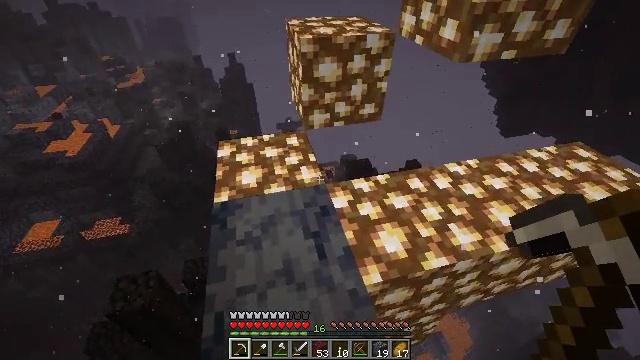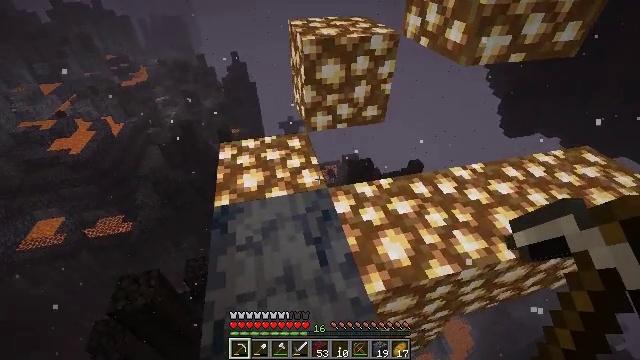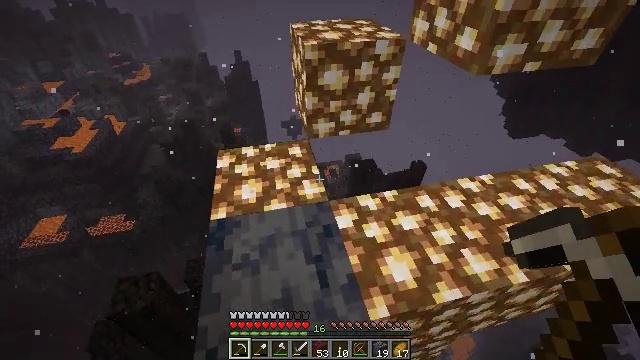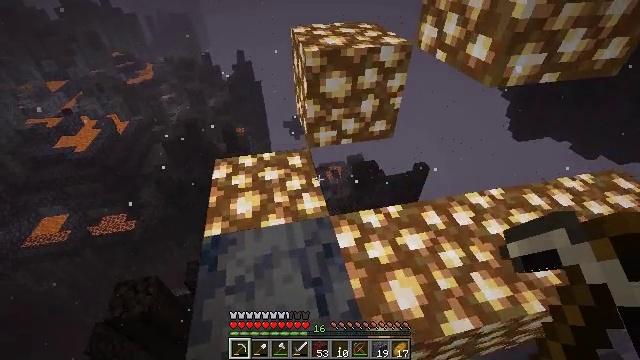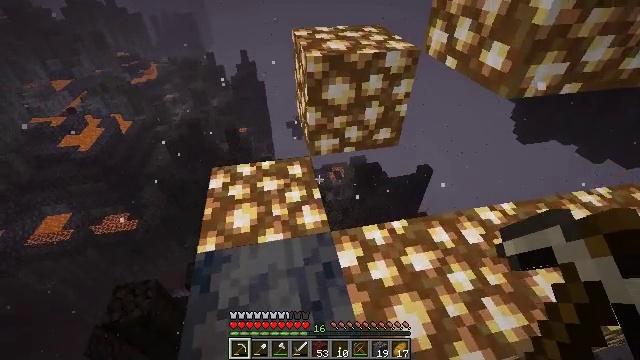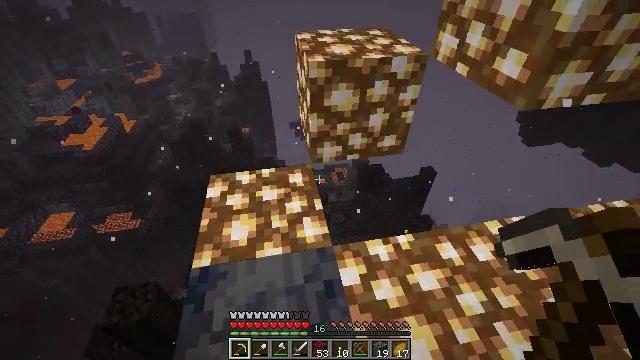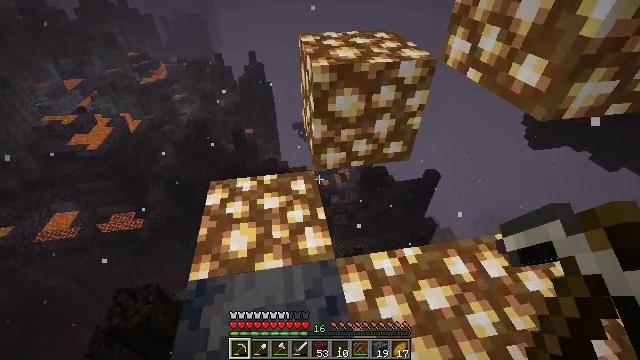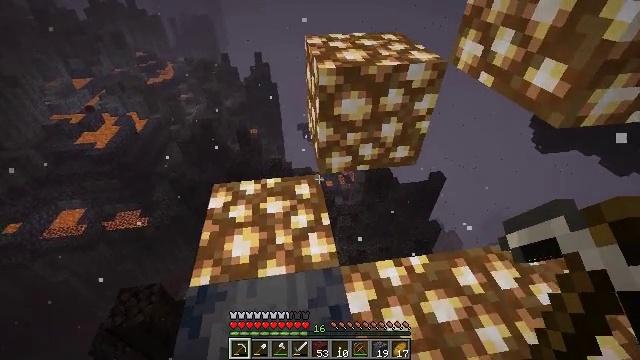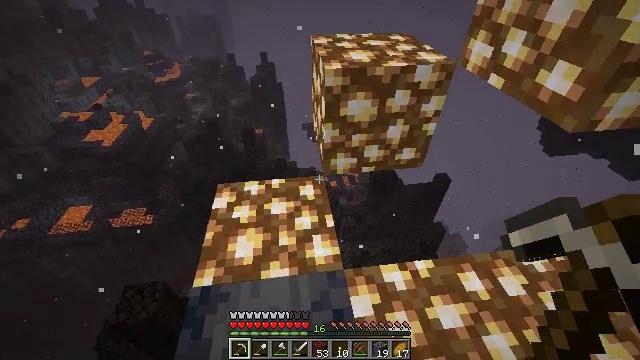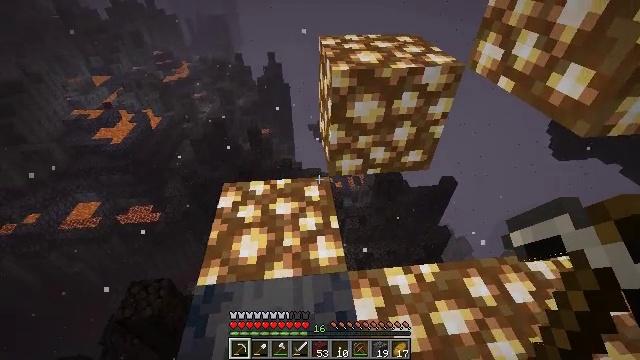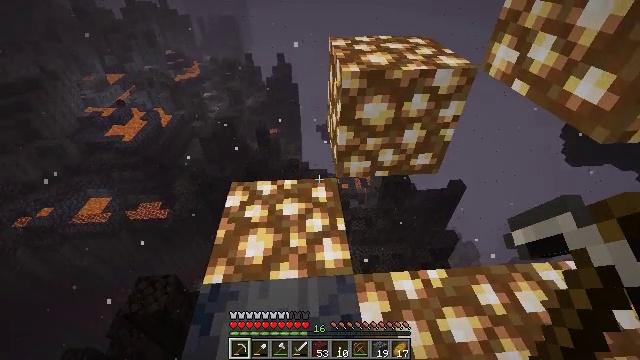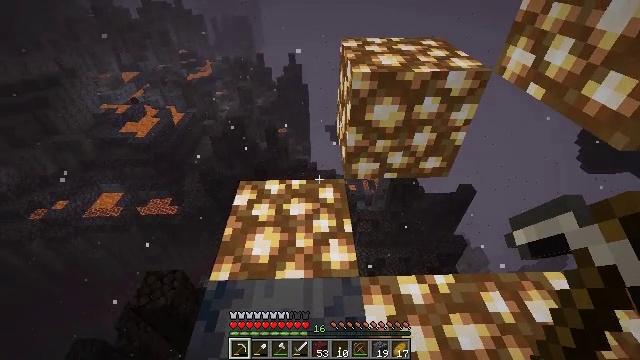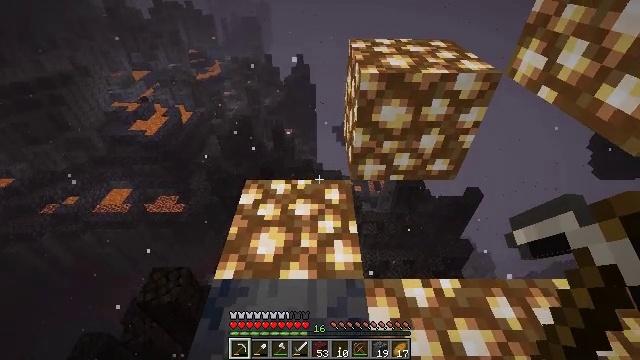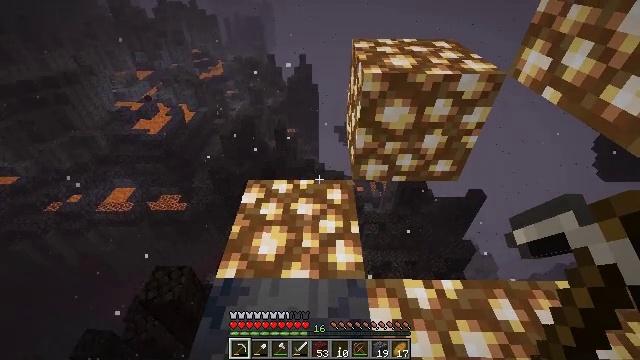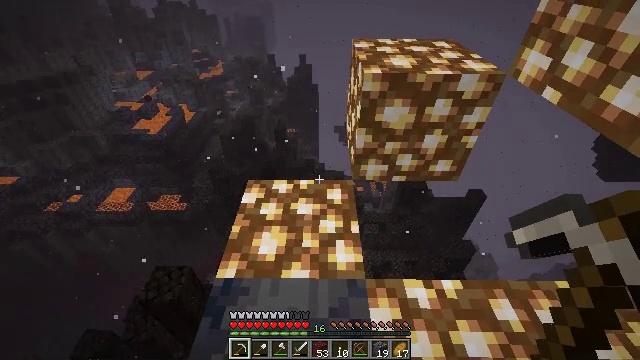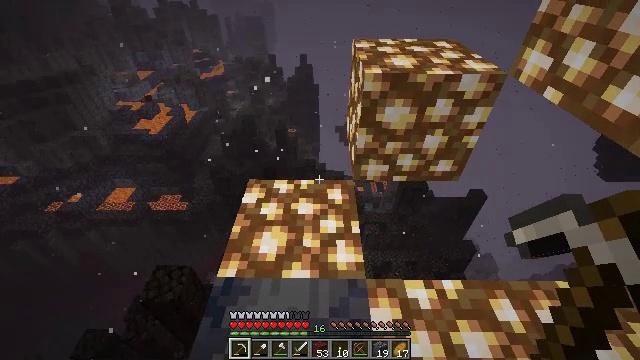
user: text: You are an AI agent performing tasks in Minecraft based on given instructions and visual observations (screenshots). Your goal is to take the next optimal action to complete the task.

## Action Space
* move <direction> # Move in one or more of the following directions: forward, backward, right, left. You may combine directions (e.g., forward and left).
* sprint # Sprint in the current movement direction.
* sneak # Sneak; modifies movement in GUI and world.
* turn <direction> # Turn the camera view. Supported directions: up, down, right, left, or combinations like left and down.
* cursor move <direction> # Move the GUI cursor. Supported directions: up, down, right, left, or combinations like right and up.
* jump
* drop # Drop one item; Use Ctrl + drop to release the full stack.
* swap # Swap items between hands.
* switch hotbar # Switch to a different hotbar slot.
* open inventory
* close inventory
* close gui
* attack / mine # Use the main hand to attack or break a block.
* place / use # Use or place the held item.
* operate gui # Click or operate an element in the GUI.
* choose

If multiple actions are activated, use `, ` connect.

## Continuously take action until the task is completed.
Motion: motion action
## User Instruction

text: Smash the glowstone with a tool.
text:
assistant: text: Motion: move forward
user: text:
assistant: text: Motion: move forward
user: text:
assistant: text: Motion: move forward
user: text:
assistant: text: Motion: move forward
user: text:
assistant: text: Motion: no_op
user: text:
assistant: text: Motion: no_op
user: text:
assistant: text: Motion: turn left
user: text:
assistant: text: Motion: turn left
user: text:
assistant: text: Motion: turn left
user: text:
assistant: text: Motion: turn left
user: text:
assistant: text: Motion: turn left
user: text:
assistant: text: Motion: turn left
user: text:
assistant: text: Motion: no_op
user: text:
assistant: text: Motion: no_op
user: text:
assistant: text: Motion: no_op
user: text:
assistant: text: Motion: no_op
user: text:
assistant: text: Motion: no_op
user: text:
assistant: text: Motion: no_op
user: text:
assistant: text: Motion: no_op
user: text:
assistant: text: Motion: no_op
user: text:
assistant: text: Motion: no_op
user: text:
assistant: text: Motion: no_op
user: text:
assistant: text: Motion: no_op
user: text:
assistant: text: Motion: no_op
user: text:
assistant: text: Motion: no_op
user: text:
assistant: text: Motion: no_op
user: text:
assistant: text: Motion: no_op
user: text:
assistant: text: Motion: no_op
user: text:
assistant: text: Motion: no_op
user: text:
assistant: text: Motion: no_op